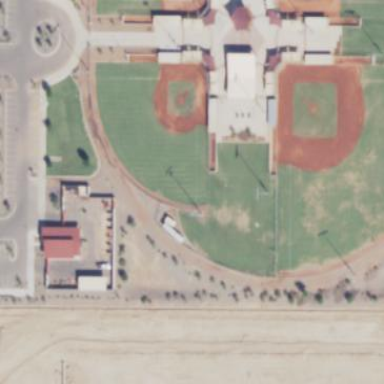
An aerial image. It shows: Baseball pitch for leisure land activities.